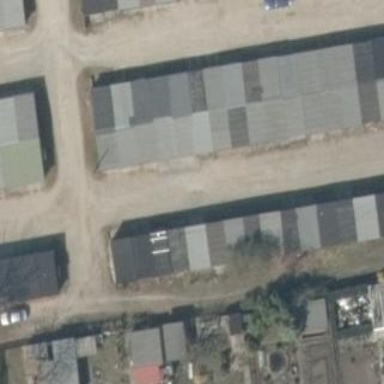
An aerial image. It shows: Group of garages.